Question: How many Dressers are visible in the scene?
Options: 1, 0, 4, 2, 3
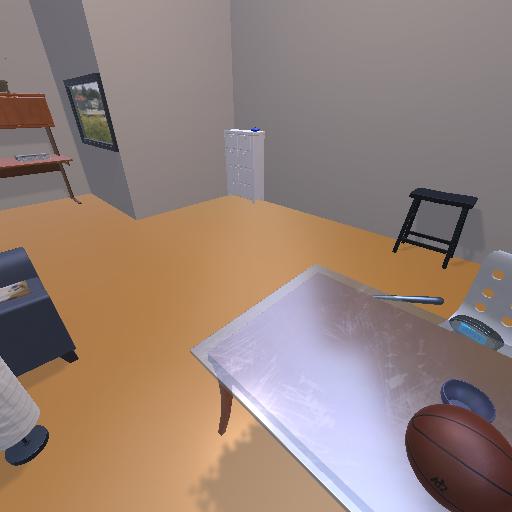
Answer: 1